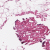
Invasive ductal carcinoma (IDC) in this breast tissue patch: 0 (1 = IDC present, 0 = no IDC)